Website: home-depot
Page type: customer-info-address
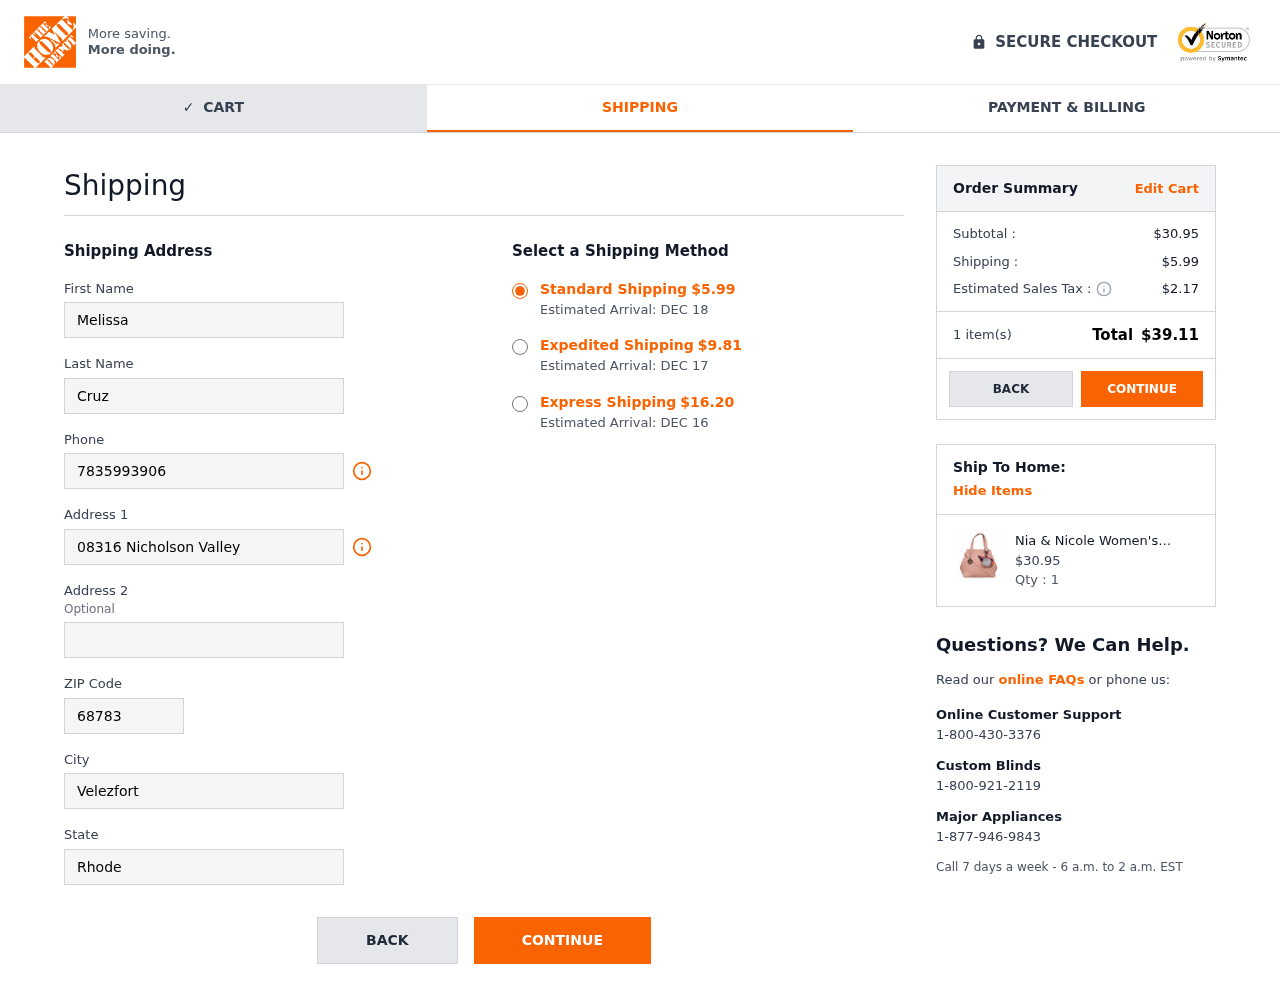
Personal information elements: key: PII_CITY
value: Velezfort
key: PII_FIRSTNAME
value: Melissa
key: PII_LASTNAME
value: Cruz
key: PII_PHONE
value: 7835993906
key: PII_POSTCODE
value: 68783
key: PII_STATE
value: Rhode Island
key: PII_STREET
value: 08316 Nicholson Valley
Product elements: key: PRODUCT1_NAME
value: Nia & Nicole Women's Handbag (Peach)
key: PRODUCT1_PRICE
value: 30.95
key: PRODUCT1_QUANTITY
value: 1
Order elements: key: ORDER_SHIPPING_COST
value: $5.99
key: ORDER_DELIVERY_DATE
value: Estimated Arrival: DEC 18
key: ORDER_SHIPPING_COST_EXPEDITED
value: $9.81
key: ORDER_DELIVERY_DATE_EXPEDITED
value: Estimated Arrival: DEC 17
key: ORDER_SHIPPING_COST_EXPRESS
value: $16.20
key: ORDER_DELIVERY_DATE_EXPRESS
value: Estimated Arrival: DEC 16
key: ORDER_SUBTOTAL
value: $30.95
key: ORDER_TAX
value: $2.17
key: ORDER_NUM_ITEMS
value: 1 item(s)
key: ORDER_TOTAL
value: $39.11